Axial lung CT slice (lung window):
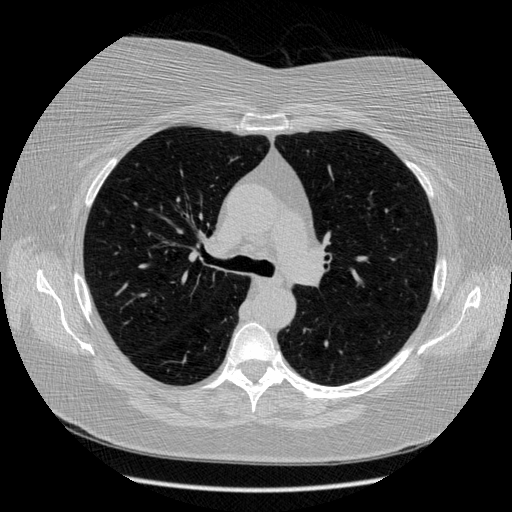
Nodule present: no